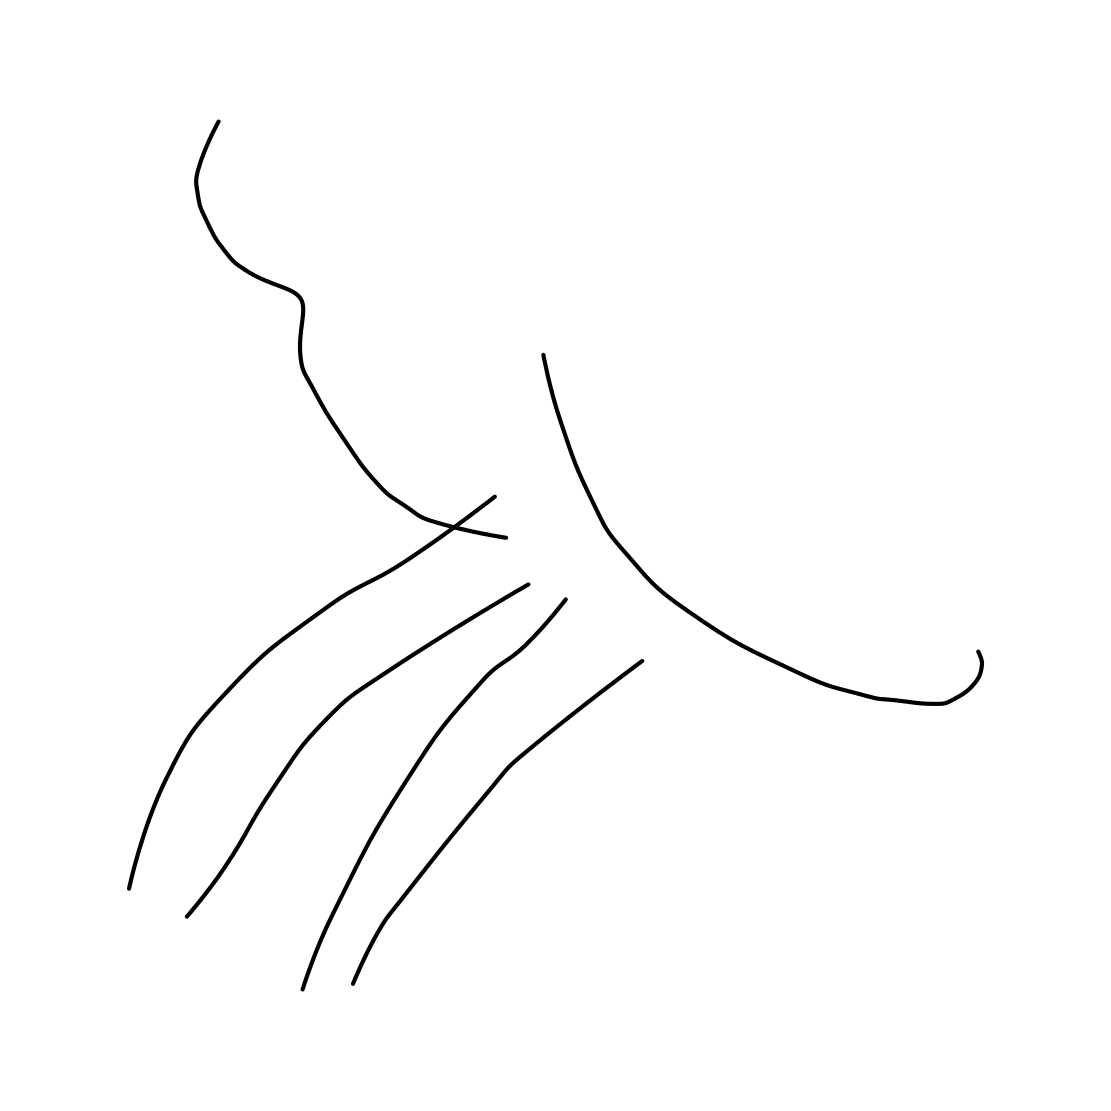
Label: rainbow